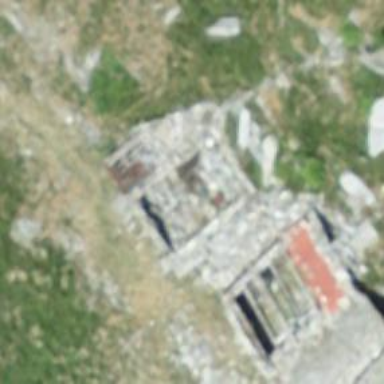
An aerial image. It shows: Historic building now in ruins.